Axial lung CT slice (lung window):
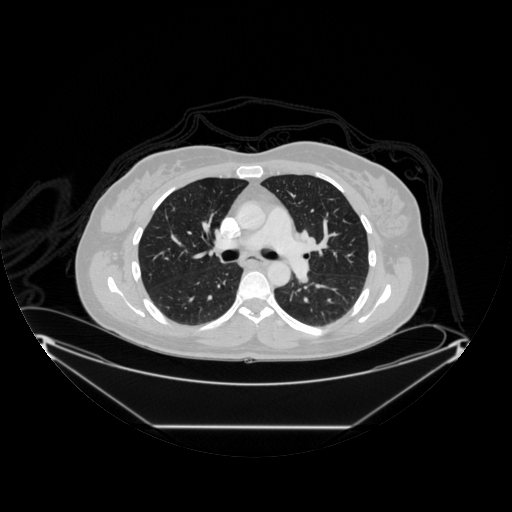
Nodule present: no